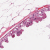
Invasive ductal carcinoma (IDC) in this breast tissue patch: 0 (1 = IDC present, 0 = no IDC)